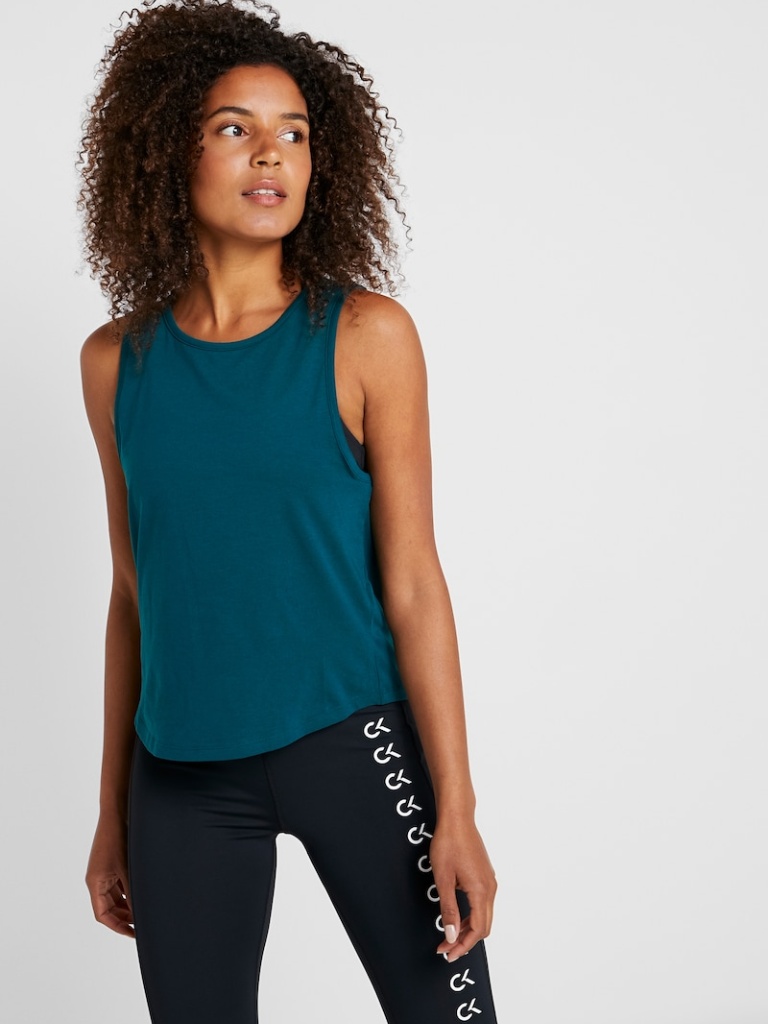
cotton relaxed sleeveless waist length Untucked crew tank